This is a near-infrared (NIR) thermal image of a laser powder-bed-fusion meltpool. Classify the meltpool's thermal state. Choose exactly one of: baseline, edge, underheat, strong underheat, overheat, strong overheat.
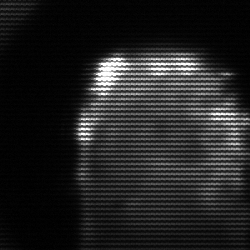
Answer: baseline